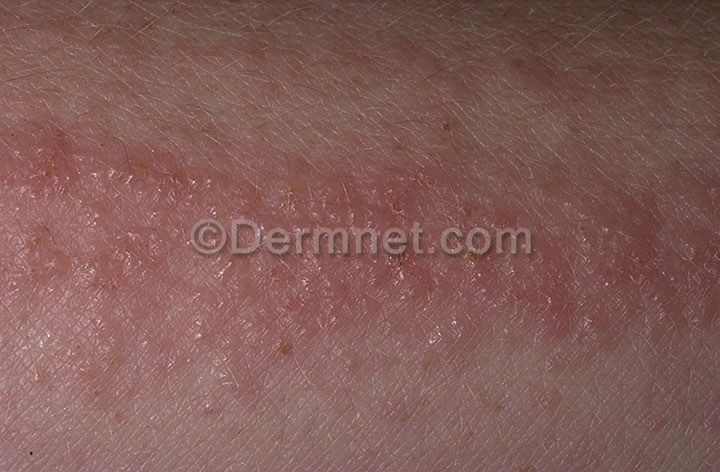
Disease: Poison Ivy Photos and other Contact Dermatitis